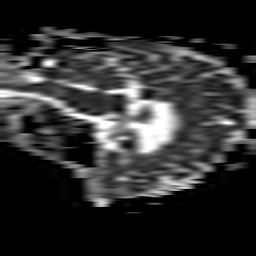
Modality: ADC
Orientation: sagittal
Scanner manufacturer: philips
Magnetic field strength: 3 T
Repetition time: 3.087 s
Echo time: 0.076 s